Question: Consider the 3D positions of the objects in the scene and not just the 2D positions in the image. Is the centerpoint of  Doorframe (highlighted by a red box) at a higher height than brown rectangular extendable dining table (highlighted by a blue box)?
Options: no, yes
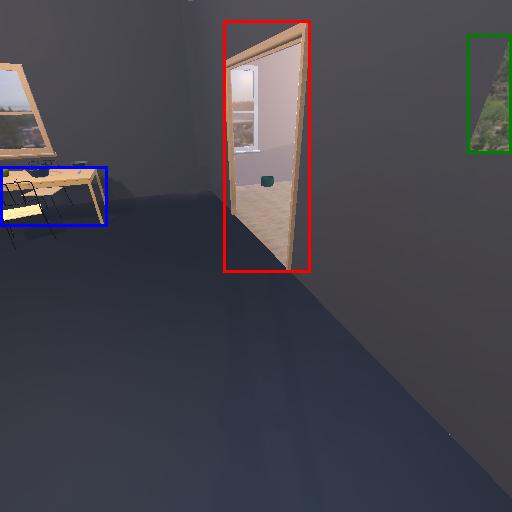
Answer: no